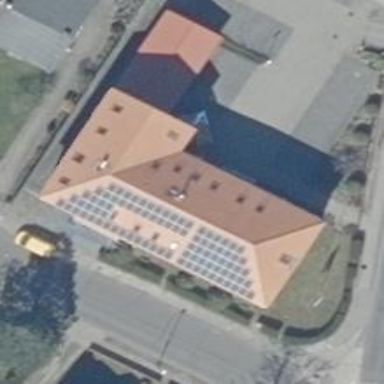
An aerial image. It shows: Solar-powered generator using photovoltaic technology. This small installation generates electricity through solar photovoltaic panels.